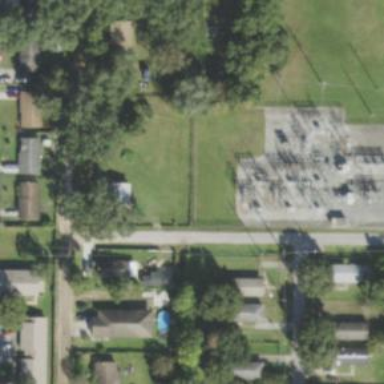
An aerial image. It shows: Outdoor transmission substation.